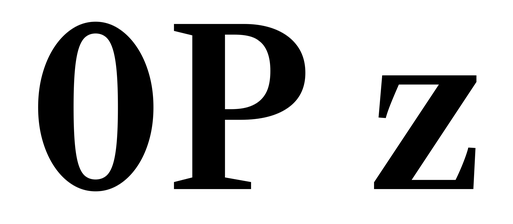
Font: LibreCaslonText_SemiBold